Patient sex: M
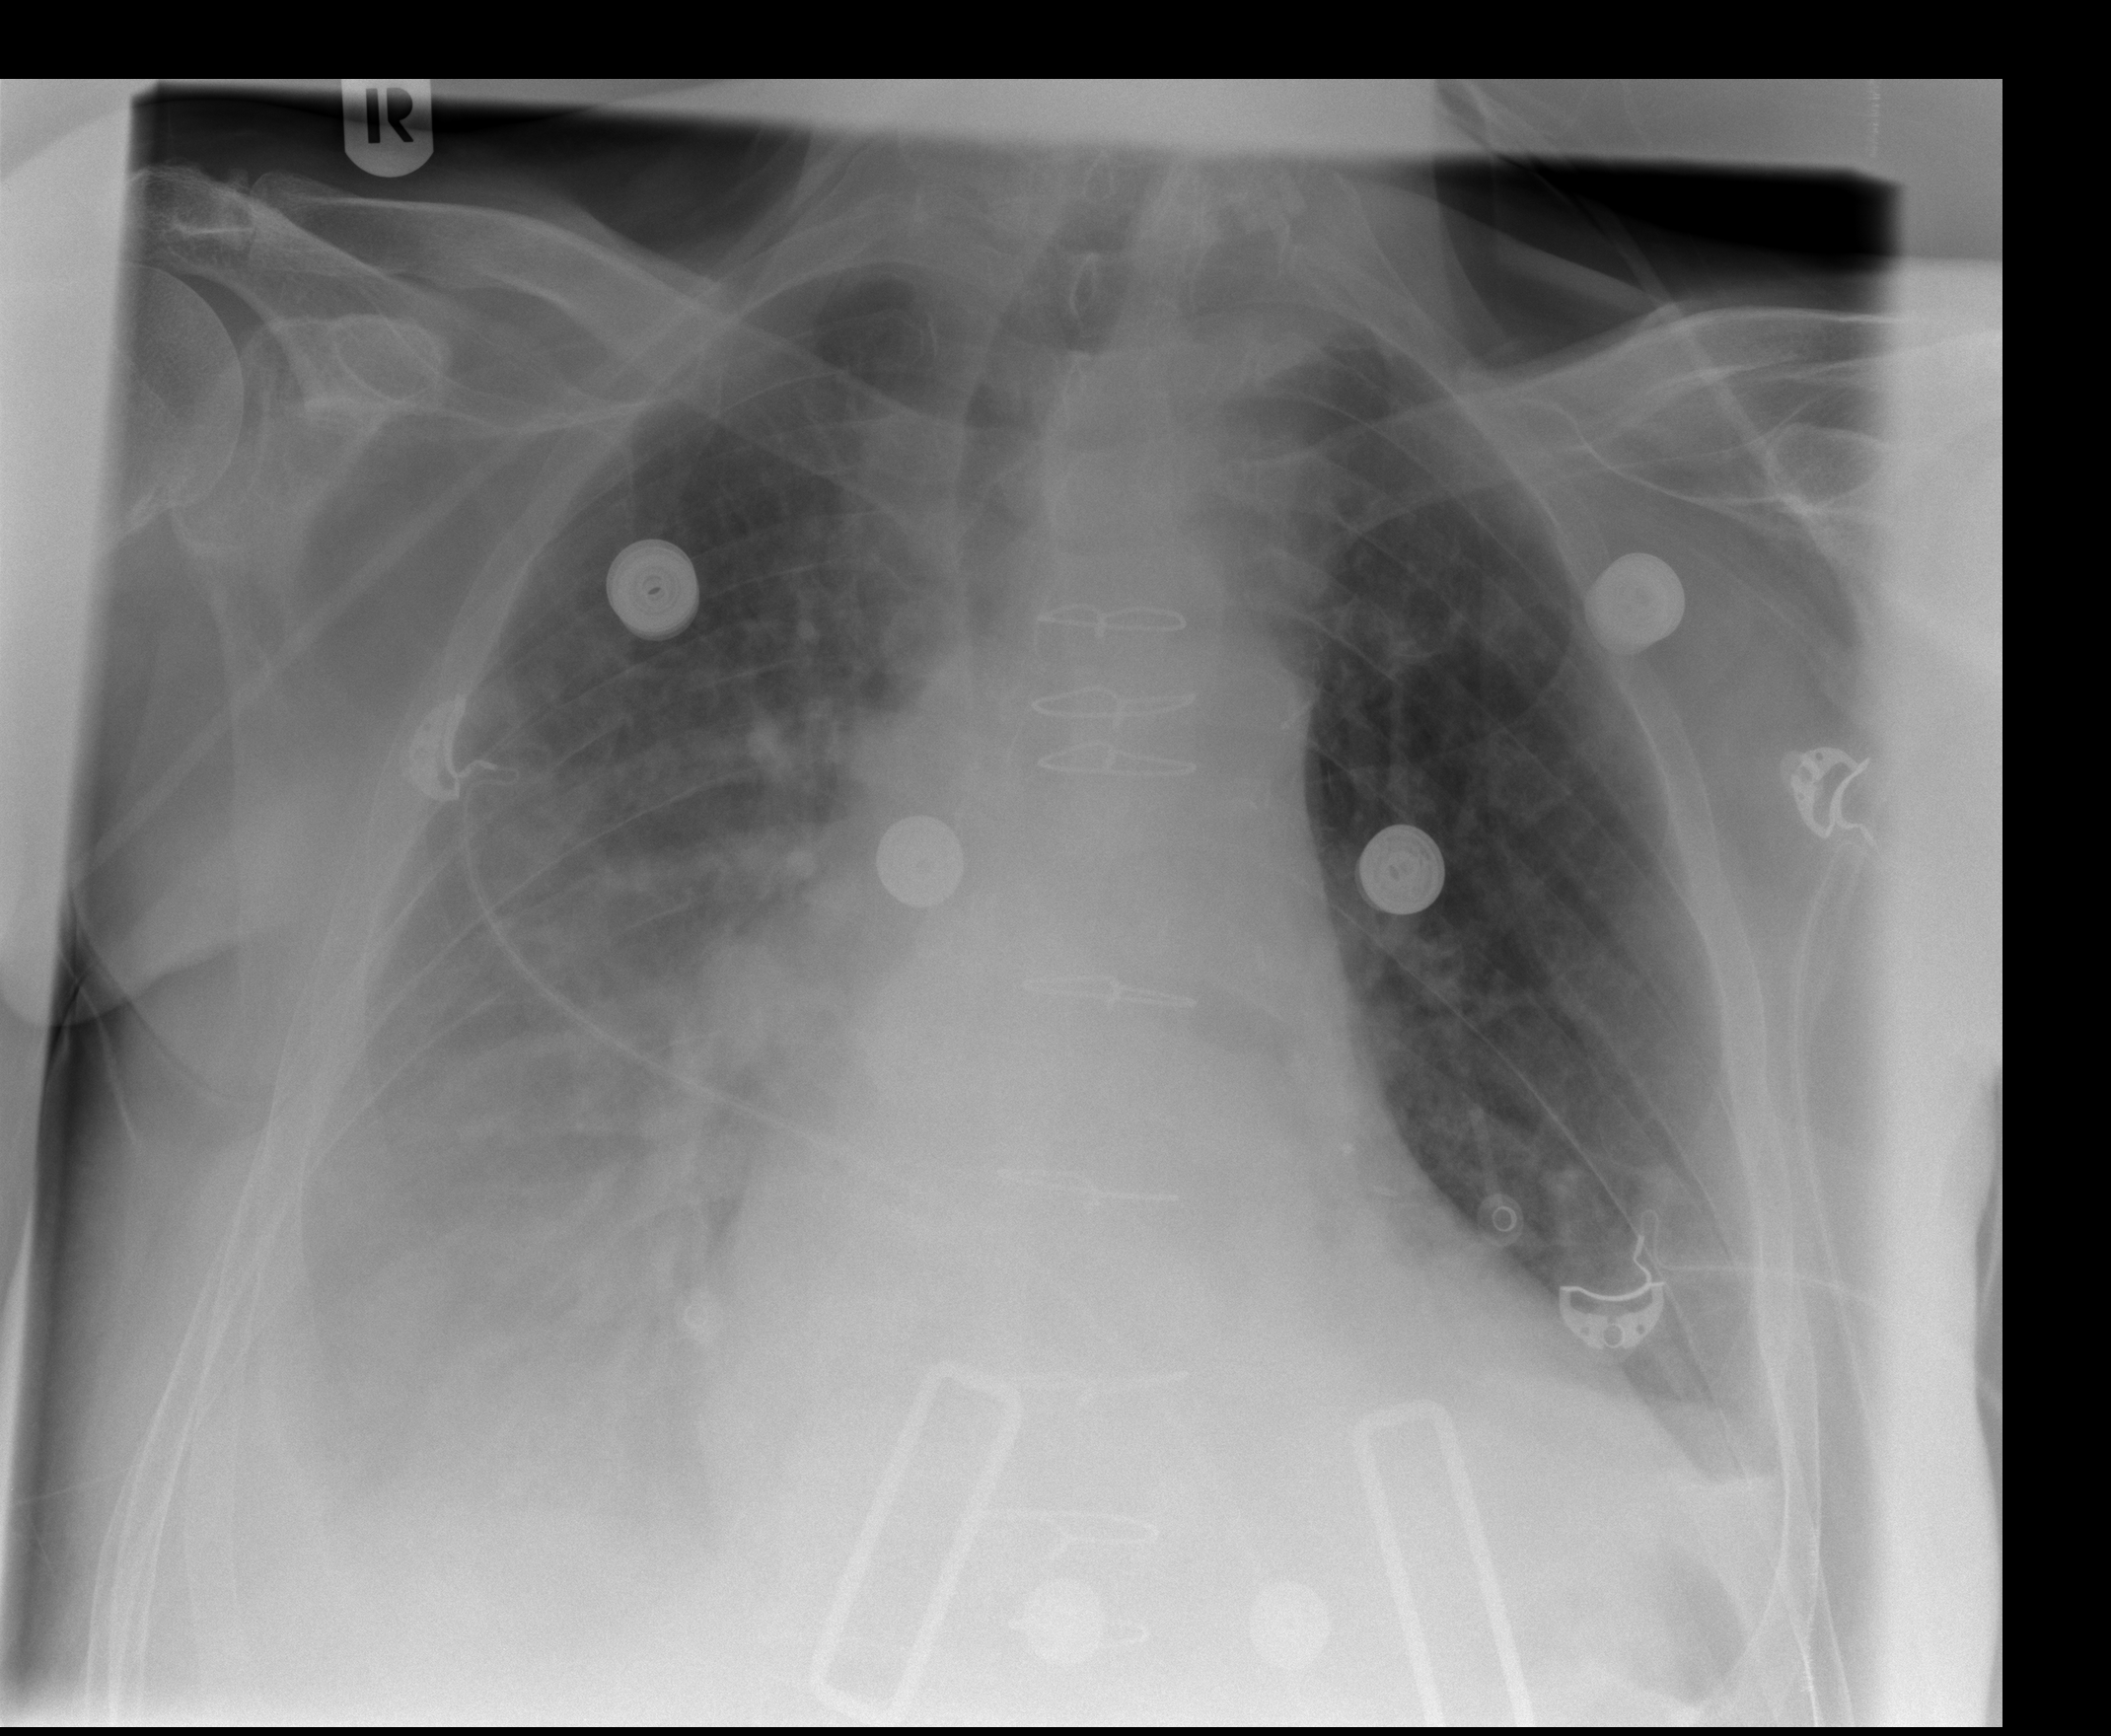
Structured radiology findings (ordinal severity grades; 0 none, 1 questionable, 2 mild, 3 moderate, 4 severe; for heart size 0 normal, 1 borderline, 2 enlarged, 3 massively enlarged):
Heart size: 2
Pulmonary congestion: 2
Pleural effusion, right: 2
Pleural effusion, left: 2
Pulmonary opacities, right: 0
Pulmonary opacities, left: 0
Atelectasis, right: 2
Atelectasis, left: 3